Question: My application allows users to take photos with their devices camera app, which are saved to an app-specific folder.
Then, users can choose to send any image they choose to one of their contacts, using their choice of their devices email app.

Sadly the "choose images to send" dialog takes a long time to load initially, and is very "choppy" (frequent noticable pauses) when scrolling. I suspect that this is because the images are very large -- pictures taken with my camera are around 2.3MB each. The initial screen (15 images displayed) thus needs to pull around 34.5MB off disk before it can render.
## GridView layout.xml
'''
<!-- ... -->
<GridView
android:id="@+id/gvSelectImage"
android:layout_width="match_parent"
android:layout_height="match_parent"
android:layout_weight="1"
android:numColumns="3"
android:gravity="center" />
<!-- ... -->
'''
## Adapter getView()
'''
@Override
public View getView(final int position, View convertView, ViewGroup parent) {
File pic = pics[position];
View checkedImageView =
LayoutInflater.from(context).inflate(R.layout.checked_image,
parent, false);
final ImageView imageView =
(ImageView) checkedImageView.findViewById(R.id.checkableImage);
/* LOAD IMAGE TO DISPLAY */
//imageView.setImageURI(pic.toURI())); // "exceeds VM budget"
Bitmap image;
try {
int imageWidth = 100;
image = getBitmapFromFile(pic, imageWidth); // TODO: slooow...
} catch (IOException e) {
throw new RuntimeException(e);
}
imageView.setImageBitmap(image);
/* SET CHECKBOX STATE */
final CheckBox checkBoxView =
(CheckBox) checkedImageView.findViewById(R.id.checkBox);
checkBoxView.setChecked(isChecked[position]);
/* ATTACH HANDLERS */
checkBoxView.setOnCheckedChangeListener(new OnCheckedChangeListener() {
public void onCheckedChanged(CompoundButton buttonView,
boolean isChecked) {
CheckableLocalImageAdapter.this.isChecked[position] =
checkBoxView.isChecked();
}
});
imageView.setOnClickListener(new OnClickListener() {
public void onClick(View v) {
checkBoxView.setChecked(!checkBoxView.isChecked());
}
});
return checkedImageView;
}
'''
'getBitmapFromFile()' is just adapted from the answer given at <URL>' twice and might be doubling my I/O, but I think the dialog will still be too slow and too jerky even if I halve the amount of time to takes to render.
My testing phone is a standard Samsung Galaxy S II if that's relevant. I suspect older devices will be even slower / choppier.
What's the best way to improve performance here? I'm guessing a combination of an AsyncTask to load each image (so that the dialog can load before all images are rendered) and some sort of caching (so that scrolling doesn't require rerendering images and isn't jerky), but I'm lost as to how to fit those pieces in with the rest of my puzzle.
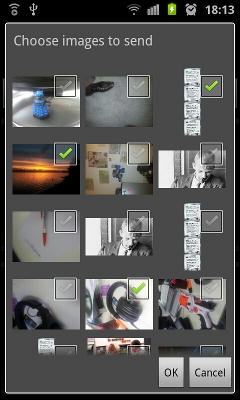
Answer: You'll want to work with <URL> they really want to send.
This isn't to say that caching and async loading are a bad idea. I'd change the code to work with thumbnails first, recheck performance, and then go the async route. You can show a little spinner over the currently loading thumbnail to indicate that there's more to come.
Here's a <URL> to help you retrieve them.